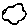
Label: cloud